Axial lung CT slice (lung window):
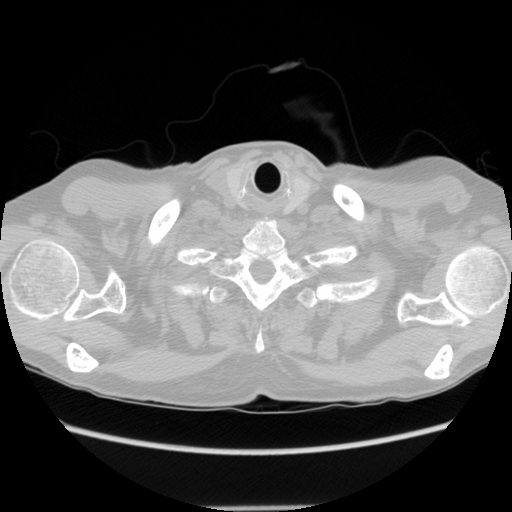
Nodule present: no